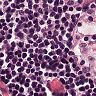
Metastatic tissue present: no